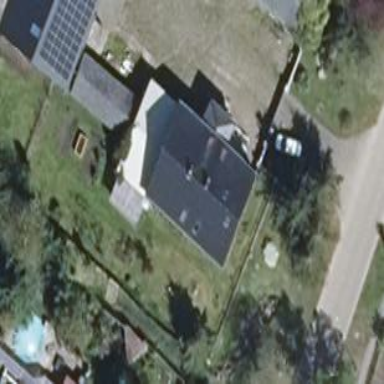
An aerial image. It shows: Building with gabled roof. The roof is oriented along the building and is colored black.